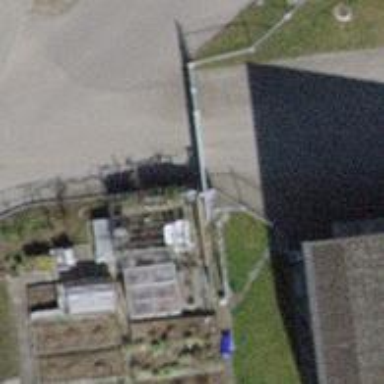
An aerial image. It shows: Gate.